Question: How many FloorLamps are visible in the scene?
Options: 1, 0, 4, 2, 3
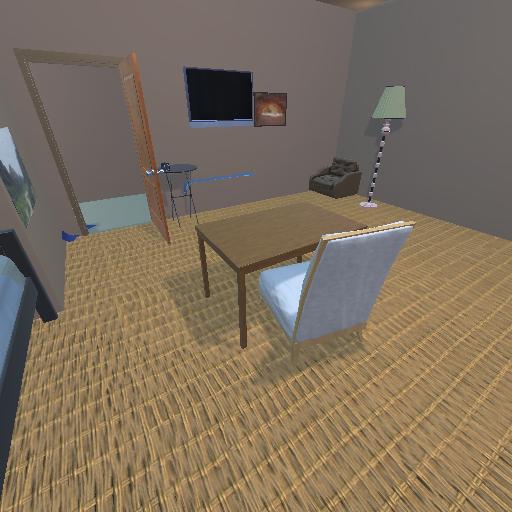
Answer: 1